Question: I have a problem setting the selected values of a in a . Retrieving the selected values is not a problem but instead setting its values on page load.
'''
@model MVCSample.Models.SampleViewModel
<h2>Index</h2>
@using (Html.BeginForm())
{
<div class="container-fluid">
<div class="row">
<div class="col-lg-6">
<input type="submit" value="Submit" />
<hr />
<table class="table table-striped table-bordered table-hover">
<thead>
<tr>
<th>Name</th>
<th>Select</th>
</tr>
</thead>
<tbody>
@for (int i = 0; i < Model.Details.Count(); i++)
{
@Html.HiddenFor(model => model.Details[i].Name)
<tr>
<td>@Html.DisplayFor(model => model.Details[i].Name)</td>
<td>
@Html.ListBoxFor(model => model.Details[i].Selected, Model.List, new { @class = "form-control", multiple = "multiple" })
</td>
</tr>
}
</tbody>
</table>
</div>
</div>
</div>
}
'''
'''
namespace MVCSample.Models
{
public class SampleViewModel
{
public SelectList List { get; set; }
public List<SampleDetailsViewModel> Details { get; set; }
}
public class SampleDetailsViewModel
{
public string Name { get; set; }
public string[] Selected { get; set; }
}
}
'''
'''
namespace MVCSample.Controllers
{
public class SampleController : Controller
{
public ActionResult Index()
{
SampleViewModel model = new SampleViewModel();
model.List = new SelectList(new[] { "1", "2", "3" });
model.Details = new List<SampleDetailsViewModel>() {
new SampleDetailsViewModel {
Name="Sample1",
Selected= new[]{"1"}
}
};
return View(model);
}
[HttpPost]
public ActionResult Index(SampleViewModel model)
{
model.List = new SelectList(new[] { "1", "2", "3" });
return View(model);
}
}
}
'''
AS you can see, upon declaring the values for I set the selected value to .
But on the picture below, no value was selected after page load.

'''
@using (Html.BeginForm())
{
<div class="container-fluid">
<div class="row">
<div class="col-lg-6">
<input type="submit" value="Submit" />
<hr />
<table class="table table-striped table-bordered table-hover">
<thead>
<tr>
<th>Name</th>
<th>Select</th>
</tr>
</thead>
<tbody>
@for (int i = 0; i < Model.Details.Count(); i++)
{
@Html.HiddenFor(model => model.Details[i].Name)
<tr>
<td>@Html.DisplayFor(model => model.Details[i].Name)</td>
<td>
@Html.DropDownListFor(model => model.Details[i].Selected, new SelectList(Model.List, "ID", "Name", Model.Details[i].Selected), new { @class = "form-control", multiple = "multiple" })
</td>
</tr>
}
</tbody>
</table>
</div>
</div>
</div>
}
'''
'''
namespace MVCSample.Models
{
public class SampleViewModel
{
public IEnumerable<OptionViewModel> List { get; set; }
public List<SampleDetailsViewModel> Details { get; set; }
}
public class OptionViewModel
{
public string ID { get; set; }
public string Name { get; set; }
}
public class SampleDetailsViewModel
{
public string Name { get; set; }
public OptionViewModel Selected { get; set; }
}
'''
}
'''
public class SampleController : Controller
{
public ActionResult Index()
{
SampleViewModel model = new SampleViewModel();
model.List = new OptionViewModel[] { new OptionViewModel() { ID = "1", Name = "1" }, new OptionViewModel() { ID = "2", Name = "2" } };
model.Details = new List<SampleDetailsViewModel>() {
new SampleDetailsViewModel {
Name="Sample1",
Selected = new OptionViewModel() { ID = "1", Name = "1" }
}
};
return View(model);
}
[HttpPost]
public ActionResult Index(SampleViewModel model)
{
model.List = new OptionViewModel[] { new OptionViewModel() { ID = "1", Name = "1" }, new OptionViewModel() { ID = "2", Name = "2" } };
return View(model);
}
}
'''
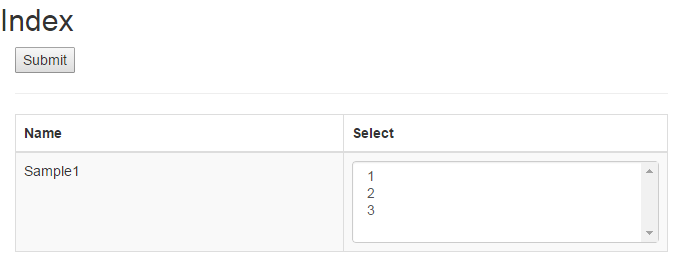
Answer: Unfortunately ListBoxFor() and DropDownListFor() don't work correctly inside a for loop. <URL> gives 2 possible solutions - using a custom 'EditorTemplate' for typeof 'SampleDetailsViewModel' and passing the 'SelectList' as additionalViewData to the template, or creating a new 'MultiSelectList' in each iteration of the loop.
Based on your edit, you have tried the 2nd option, however your code contains a few errors.
A '<select mutiple="multiple" ..>' can only bind to an array of value types (not a complex object (in your case 'OptionViewModel'). Change the view model to
'''
public class SampleDetailsViewModel
{
public string Name { get; set; }
// public OptionViewModel Selected { get; set; }
public string[] Selected { get; set; } // change this
}
'''
and in the controller when you initialize your view model
'''
model.Details = new List<SampleDetailsViewModel>()
{
new SampleDetailsViewModel
{
Name="Sample1",
// Selected = new OptionViewModel() { ID = "1", Name = "1" },
Selected = new string[] { "1" } // change this
}
};
'''
and finally in the view, it needs to be 'MultiSelectList' (not 'SelectList')
'''
@Html.DropDownListFor(model => model.Details[i].Selected,
new MultiSelectList(Model.List, "ID", "Name", Model.Details[i].Selected),
new { @class = "form-control", multiple = "multiple" }
)
'''